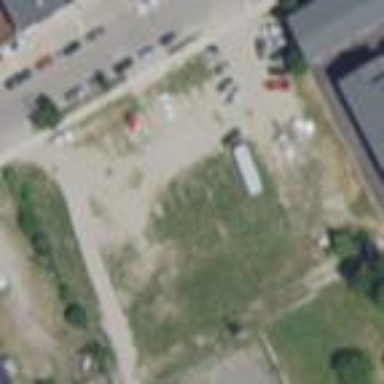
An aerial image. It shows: Brownfield site.